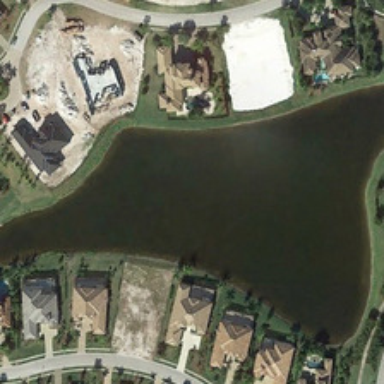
A irregular diamond pond with bottle green water in the middle .